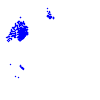
Particle: electron